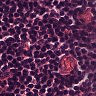
Metastatic tissue present: no